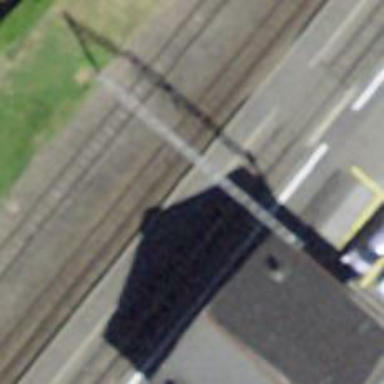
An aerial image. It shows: Narrow gauge railway with electrified contact lines.